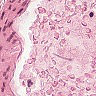
Metastatic tissue present: no